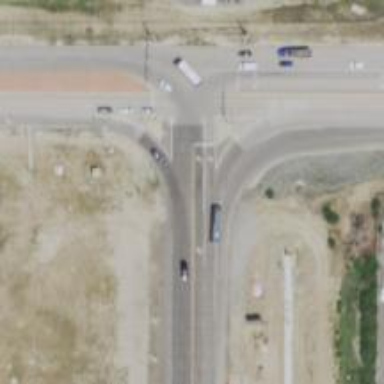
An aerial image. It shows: Tertiary_link road with asphalt surface.